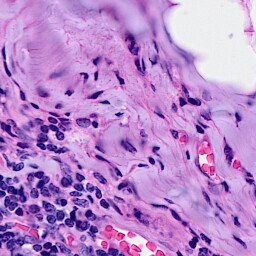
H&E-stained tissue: Breast